Current action and preconditions to check: trajectory_clear

Your task: For each precondition in the list above, predict whether it will hold at this action.

Consider the current scene as observed from the mobile robot's camera, and analyze the predicted future states of all dynamic agents (e.g., people, animals, vehicles, or any moving entities) within the NEXT SECOND.

IMPORTANT: Only answer "very likely" if you are absolutely certain—based on strong, clear evidence—that a dynamic agent will violate the precondition in the predicted future state. Do NOT answer "very likely" for unlikely, ambiguous, or low-probability risks.

Ask yourself for each precondition: Is there a high probability, with clear and convincing evidence, that the predicted future states of any dynamic agent will interfere with the predicted future state of the currently executing action within the NEXT SECOND, causing that precondition to fail?

Assess the risk level based on these predictions. Use "likely" or "very likely" if motions create a clear risk of interference.

Use "neutral" or "improbable" if agents are nearby but their predicted paths are clearly diverging or non-conflicting.

Failure Risk Categories: "very improbable", "improbable", "neutral", "likely", "very likely"

Answer Format: Output ONLY the probability_of_failure value from these categories: "very improbable", "improbable", "neutral", "likely", "very likely"

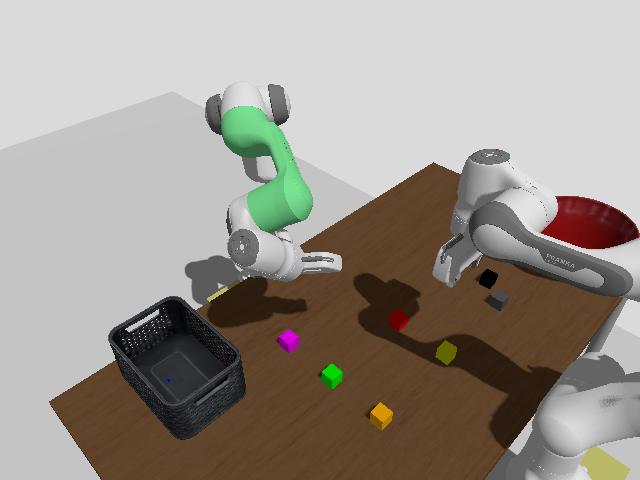

Answer: very improbable